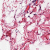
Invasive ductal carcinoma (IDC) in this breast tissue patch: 0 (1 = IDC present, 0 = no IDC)